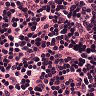
Metastatic tissue present: no